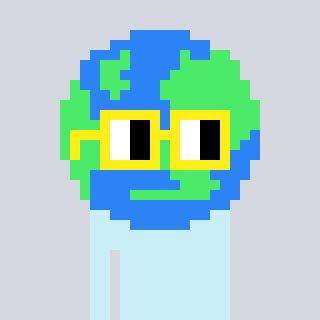
a pixel art character with square yellow glasses, a earth-shaped head and a darkpink-colored body on a cool background